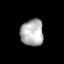
Tissue: prostate
Cell type: T cells
Senescence score: 0.3234
Nuclear area (px): 602
Mean DAPI intensity: 175.525